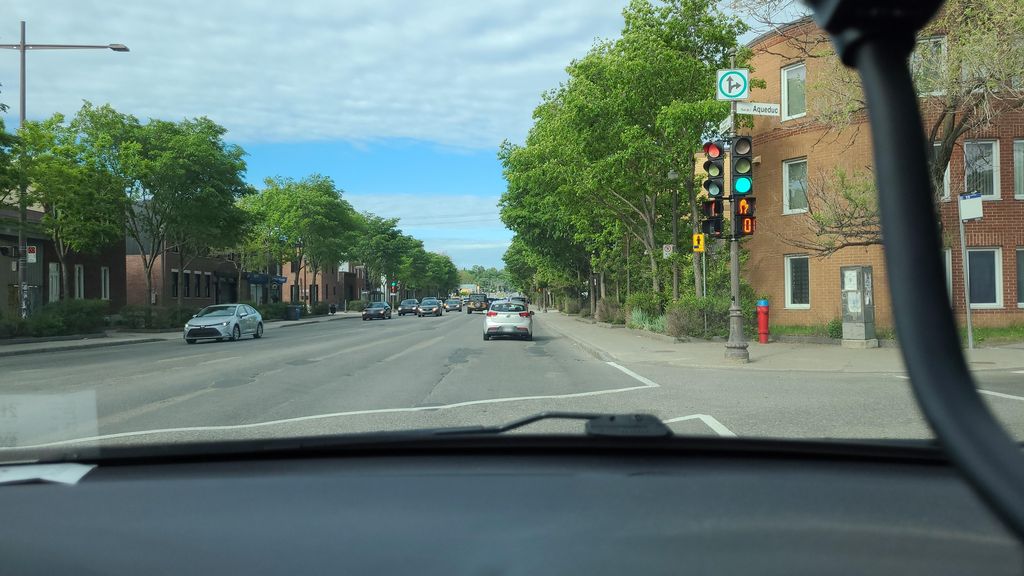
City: quebec_city